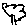
Label: tree